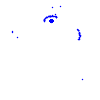
Particle: pion